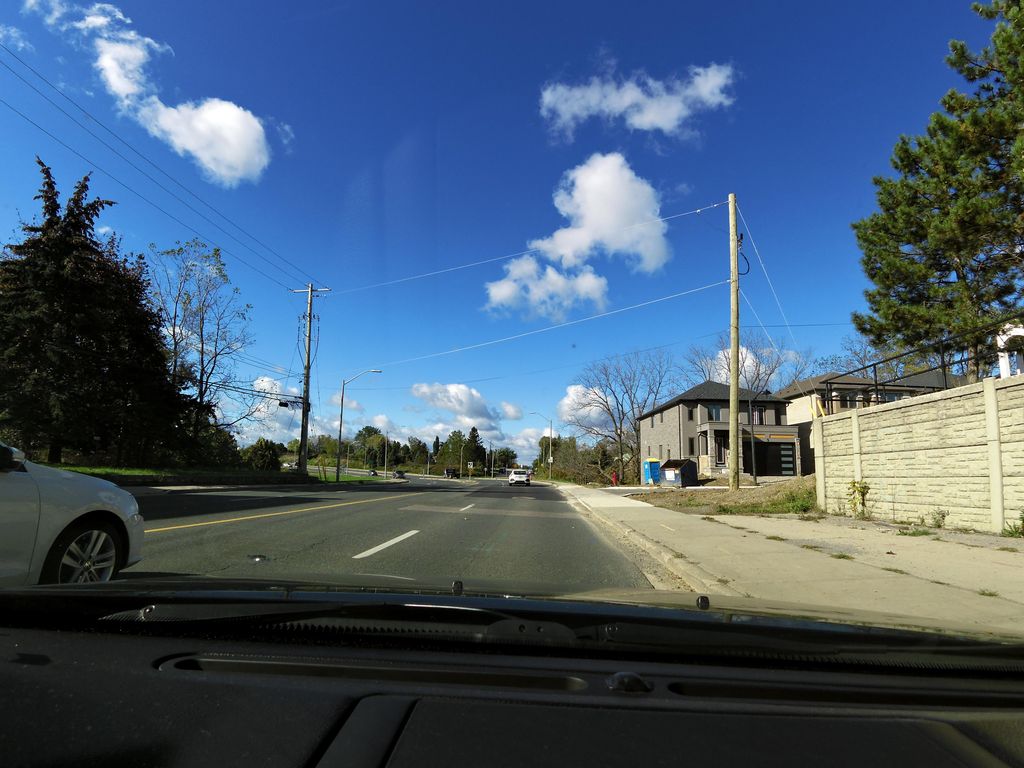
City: hamilton